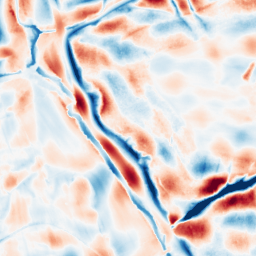
Category: wavelet
Decomposition family: wavelet_dwt
Decomposition parameters: wavelet: db8
level: 5
Upsampling method: bilinear
Upsampling parameters: scale: 2
Upsampling scale: 2